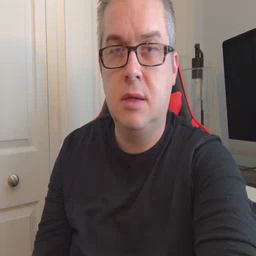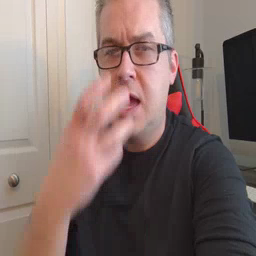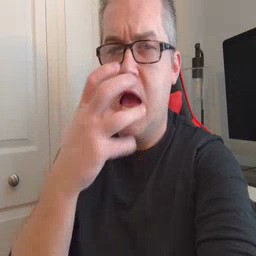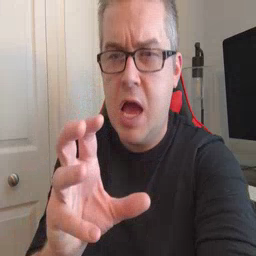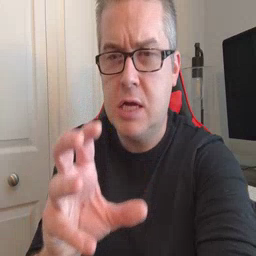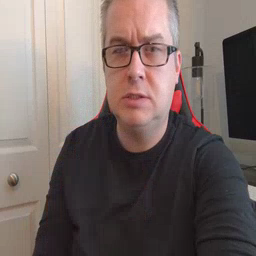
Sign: hot